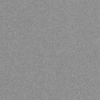
Label: dusty